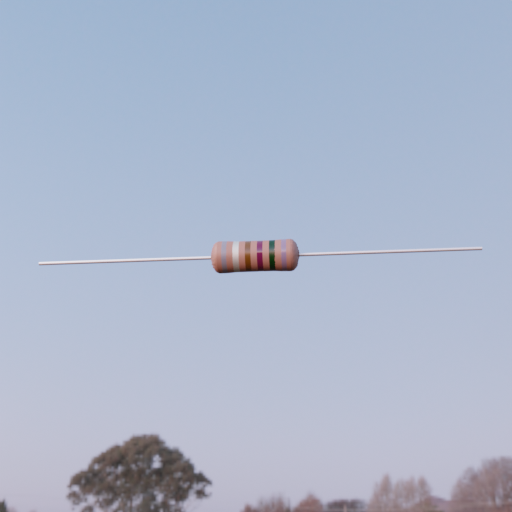
Resistor colour bands (in order): gray, silver, brown, brown, black, gray